Question: I have spent the past couple of days working on this and am going around in circles.
My question is based around the answer I accepted in this post: <URL>
I now have my data moved from a single 400 column table to a much more managable database structure with many thanks to Damir Sudarevic.
My database looks like this:

'''
CREATE TABLE JobFiles (
JobID UNIQUEIDENTIFIER PRIMARY KEY,
MachineID UNIQUEIDENTIFIER REFERENCES Machines(MachineID),
[Desc] NVARCHAR(MAX),
Name NVARCHAR(255),
JobOpen BIT,
[CreateDate] DATETIME NOT NULL DEFAULT GETDATE(),
[ModifyDate] DATETIME NOT NULL DEFAULT GETDATE(),
[CreatedByUser] NVARCHAR(64) DEFAULT '',
[ModifiedByUser] NVARCHAR(64) DEFAULT '')
GO
CREATE TABLE JobParamType (
ParamTypeID UNIQUEIDENTIFIER PRIMARY KEY,
Name NVARCHAR(255),
[Desc] NVARCHAR(MAX),
IsTrait NVARCHAR)
GO
CREATE TABLE JobParamGroup (
ParamGroupID UNIQUEIDENTIFIER PRIMARY KEY,
Name NVARCHAR(255),
[Desc] NVARCHAR(MAX))
GO
CREATE TABLE JobParams (
ParamID UNIQUEIDENTIFIER PRIMARY KEY,
ParamTypeID UNIQUEIDENTIFIER REFERENCES JobParamType(ParamTypeID),
ParamGroupID UNIQUEIDENTIFIER REFERENCES JobParamGroup(ParamGroupID),
JobFileID UNIQUEIDENTIFIER REFERENCES JobFiles(JobID),
IsEnabled BIT)
GO
-- Text based property
CREATE TABLE JobTrait (
ParamID UNIQUEIDENTIFIER PRIMARY KEY REFERENCES JobParams(ParamID),
Value NVARCHAR(MAX) )
GO
-- Numeric based property
CREATE TABLE JobMeasurement (
ParamID UNIQUEIDENTIFIER PRIMARY KEY REFERENCES JobParams(ParamID),
Value FLOAT,
Format NVARCHAR(20),
Unit NVARCHAR(MAX) )
GO
'''
However, for a particular function of my application I need to list every JobParamType.Name row as columns containing a JobMeasurement.Value or JobTrait.Value as its data for each JobFiles.Name.
JobParamType.IsTrait is used to determine if a value is a Measurement or Trait.
i.e.
'''
JobName | ParamName1 | ParamName2 | ParamName3 ... | ParamName400
"MyJob" MesurementValue TraitValue MesurementValue ... TraitValue
"TestJob" MesurementValue TraitValue MesurementValue ... TraitValue
"Job2" MesurementValue TraitValue MesurementValue ... TraitValue
etc
'''
I have been playing with pivoting tables and have managed to get the columns from the JobParamType table by looking at examples and following them but it is now getting quite complicated because my data is split between several tables and it is starting to make my head hurt!!!
'''
DECLARE @cols NVARCHAR(MAX)
SELECT @cols = STUFF(( SELECT DISTINCT TOP 10 PERCENT
'],[' + tParams.Name
FROM dbo.JobParamType AS tParams
ORDER BY '],[' + tParams.Name
FOR XML PATH('')
), 1, 2, '') + ']'
print @cols
'''
I am hoping someone could help me with the pivoting and getting the data from multiple tables.
I hope this makes sense and I look forward to your help and discussions.
Thank you in advanced.
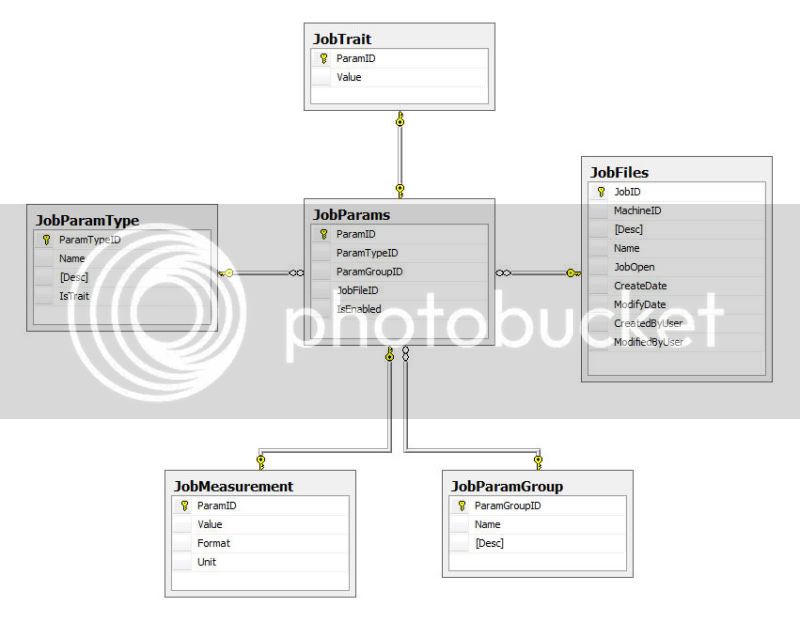
Answer: I will post a few examples from <URL> -- because I already have them. Both models are very similar, so you should not have too much trouble adopting this technique.
When it comes to headache, I find that the simplest way is to go step by step, and optimize later.
.
Create a view to flatten the model; (<URL>
'''
CREATE VIEW dbo.vProperties AS
SELECT m.MachineID AS [Machine ID]
,s.SetupID AS [Setup ID]
,p.PropertyID AS [Property ID]
,t.PropertyTypeID AS [Property Type ID]
,m.Name AS [Machine Name]
,s.Name AS [Setup Name]
,t.Name AS [Property Type Name]
,t.IsTrait AS [Is Trait]
,x.Value AS [Measurement Value]
,x.Unit AS [Unit]
,y.Value AS [Trait]
FROM dbo.Machine AS m
JOIN dbo.Setup AS s ON s.MachineID = m.MachineID
JOIN dbo.Property AS p ON p.SetupID = s.SetupID
JOIN dbo.PropertyType AS t ON t.PropertyTypeID = p.PropertyTypeID
LEFT JOIN dbo.Measurement AS x ON x.PropertyID = p.PropertyID
LEFT JOIN dbo.Trait AS y ON y.PropertyID = p.PropertyID
'''
.
Create a view to generate only '[Setup Name], [Property Type Name], [Value]'; note that in this one the measurement value and trait end up in the same column. You would probably use 'JobName, ParameterTypeName, Value'
'''
CREATE VIEW dbo.vSetupValues AS
SELECT [Setup Name]
,[Property Type Name]
,COALESCE(cast([Measurement Value] AS varchar(50)), [Trait]) AS [Val]
FROM dbo.vProperties
'''
.
Create list of properties (Parameters) with a column to order by
'''
DECLARE @Props TABLE (
id int IDENTITY (1,1)
,PropName varchar(50)
);
INSERT INTO @Props (PropName)
SELECT DISTINCT [Name]
FROM dbo.PropertyType
'''
.
Now I will dynamically create the query text
'''
DECLARE @qw TABLE(
id int IDENTITY (1,1)
, txt nchar(500)
)
INSERT INTO @qw (txt)
SELECT 'SELECT' UNION
SELECT '[Setup Name]' ;
INSERT INTO @qw (txt)
SELECT ',MAX(CASE [Property Type Name] WHEN ''' + PropName
+ ''' THEN Val ELSE NULL END) AS [' + PropName + ']'
FROM @Props
ORDER BY id;
INSERT INTO @qw (txt)
SELECT 'FROM dbo.vSetupValues' UNION
SELECT 'GROUP BY [Setup Name]' UNION
SELECT 'ORDER BY [Setup Name]';
'''
.
And here is the text of the query, form this point I can package this into a stored procedure, another view, or into a variable to use as dynamic sql.
'''
SELECT txt FROM @qw
'''
returns
'''
SELECT
[Setup Name]
,MAX(CASE [Property Type Name] WHEN 'Diameter LSL' THEN [Val] ELSE NULL END) AS [Diameter LSL]
,MAX(CASE [Property Type Name] WHEN 'Diameter USL' THEN [Val] ELSE NULL END) AS [Diameter USL]
,MAX(CASE [Property Type Name] WHEN 'Force LSL' THEN [Val] ELSE NULL END) AS [Force LSL]
,MAX(CASE [Property Type Name] WHEN 'Force USL' THEN [Val] ELSE NULL END) AS [Force USL]
,MAX(CASE [Property Type Name] WHEN 'Leak LSL' THEN [Val] ELSE NULL END) AS [Leak LSL]
,MAX(CASE [Property Type Name] WHEN 'Leak USL' THEN [Val] ELSE NULL END) AS [Leak USL]
,MAX(CASE [Property Type Name] WHEN 'Press Travel LSL' THEN [Val] ELSE NULL END) AS [Press Travel LSL]
,MAX(CASE [Property Type Name] WHEN 'Press Travel USL' THEN [Val] ELSE NULL END) AS [Press Travel USL]
,MAX(CASE [Property Type Name] WHEN 'Seal Height LSL' THEN [Val] ELSE NULL END) AS [Seal Height LSL]
,MAX(CASE [Property Type Name] WHEN 'Seal Height USL' THEN [Val] ELSE NULL END) AS [Seal Height USL]
FROM dbo.vSetupValues
GROUP BY [Setup Name]
ORDER BY [Setup Name]
'''
And if I run this:
<URL>
<URL>
: fixed bug at step 4, was missing max() and added results example.